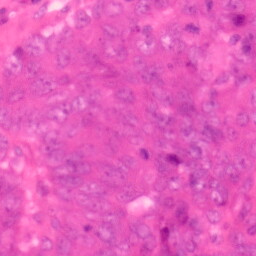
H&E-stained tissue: Colon